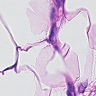
Metastatic tissue present: yes